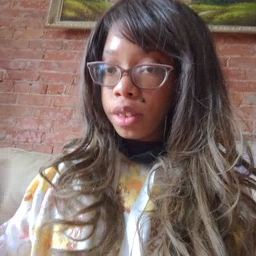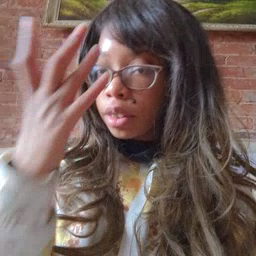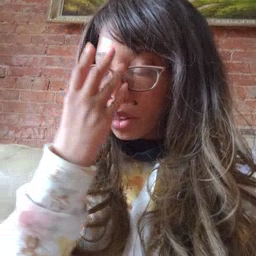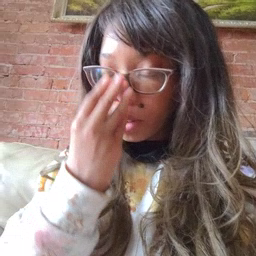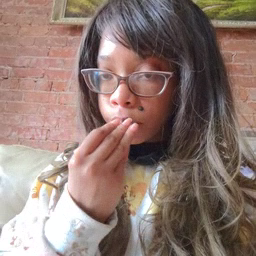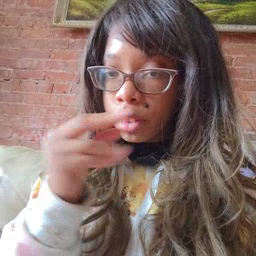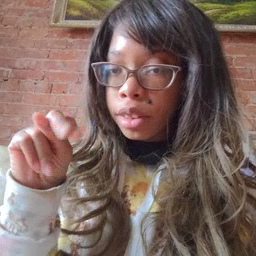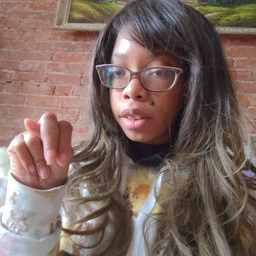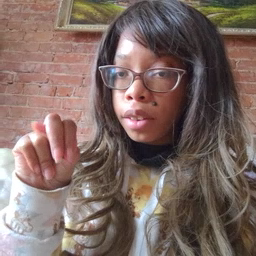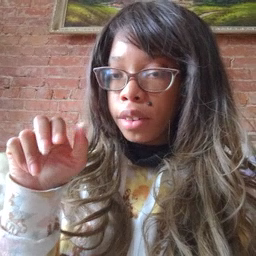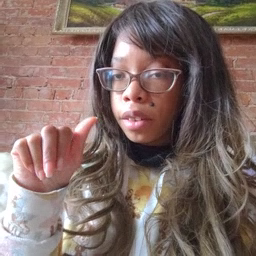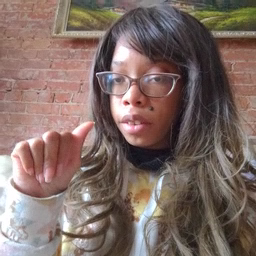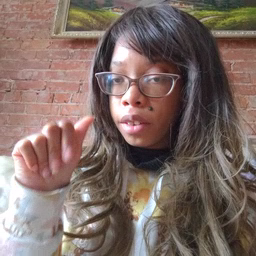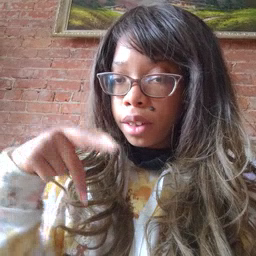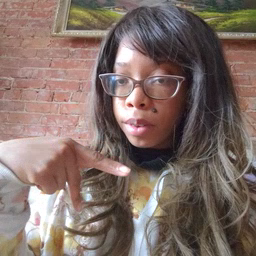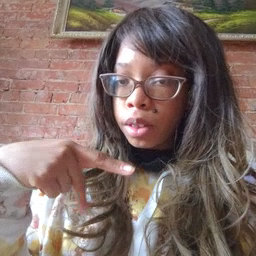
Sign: nap